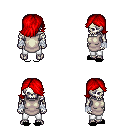
a pixel art fantasy rpg character, male body template, skeleton, white tunic, white pants, red swoop hairstyle, white cloth bandages, black slippers, four views (front, back, left, right), 2x2 character sprite sheet, small pixel art, hard edges, no anti-aliasing